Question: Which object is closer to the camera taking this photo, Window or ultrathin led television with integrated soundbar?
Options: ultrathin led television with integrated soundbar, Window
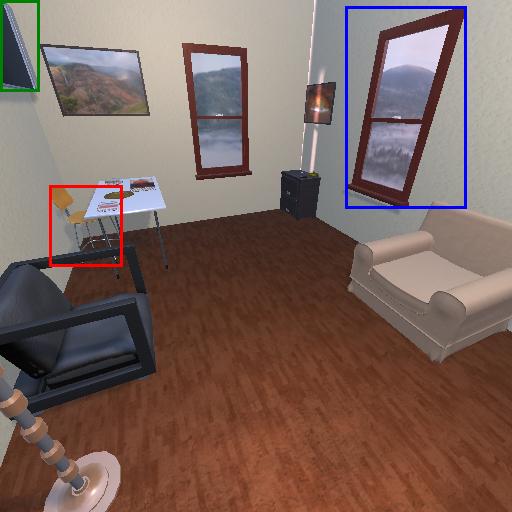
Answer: ultrathin led television with integrated soundbar